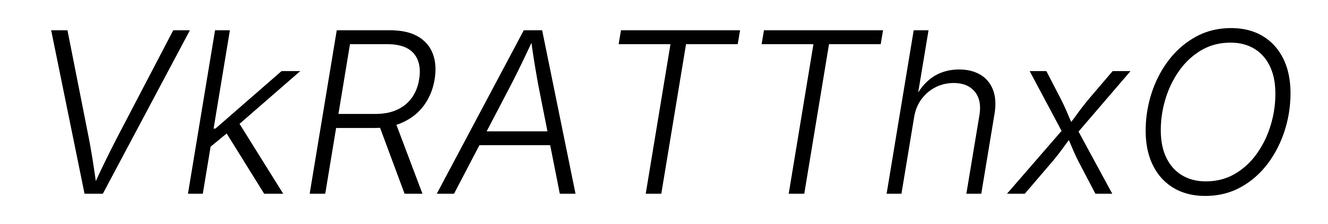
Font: Inter-Italic_Light_Italic